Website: home-depot
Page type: customer-info-address
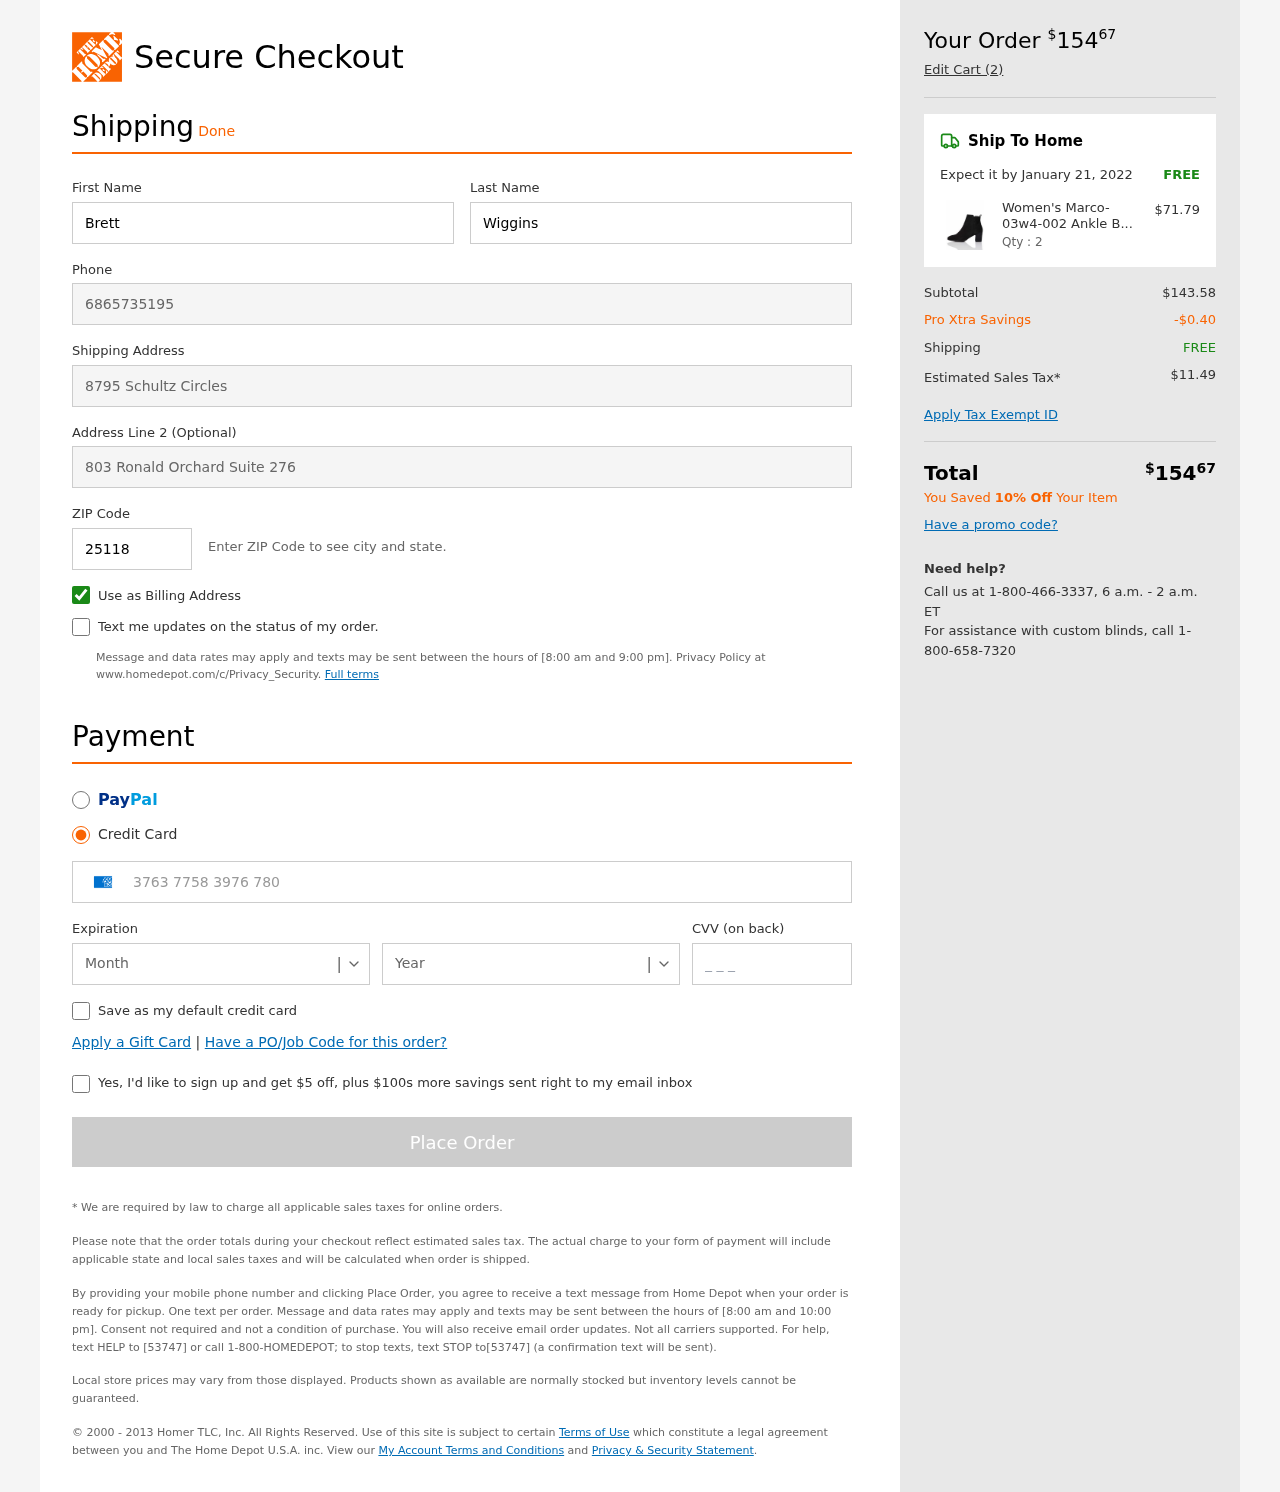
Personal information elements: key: PII_CARD_CVV
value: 7846
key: PII_CARD_EXPIRY_MONTH
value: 07
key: PII_CARD_EXPIRY_YEAR
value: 27
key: PII_CARD_NUMBER
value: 3763 7758 3976 780
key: PII_FIRSTNAME
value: Brett
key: PII_LASTNAME
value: Wiggins
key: PII_PHONE
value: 6865735195
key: PII_POSTCODE
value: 25118
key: PII_STREET
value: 8795 Schultz Circles
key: PII_STREET2
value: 803 Ronald Orchard Suite 276
Product elements: key: PRODUCT1_NAME
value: Women's Marco-03w4-002 Ankle Boots, Black, US 5
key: PRODUCT1_PRICE
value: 71.79
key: PRODUCT1_QUANTITY
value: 2
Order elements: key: ORDER_TOTAL
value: $15467
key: ORDER_NUM_ITEMS
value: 2
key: ORDER_DELIVERY_DATE
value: January 21, 2022
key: ORDER_SHIPPING_COST
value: FREE
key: ORDER_SUBTOTAL
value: $143.58
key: ORDER_DISCOUNT
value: -$0.40
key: ORDER_SHIPPING_COST2
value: FREE
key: ORDER_TAX
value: $11.49
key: ORDER_TOTAL2
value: $15467
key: ORDER_SAVINGS_MESSAGE
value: You Saved 10% Off Your Item